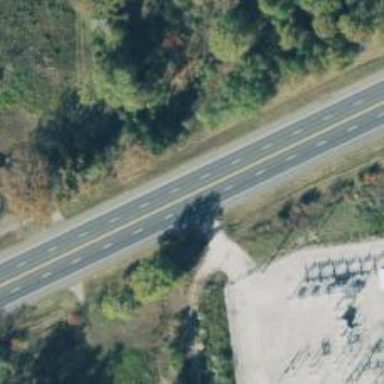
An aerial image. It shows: Asphalt road designated as trunk highway.